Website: apple
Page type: delivery-shipping
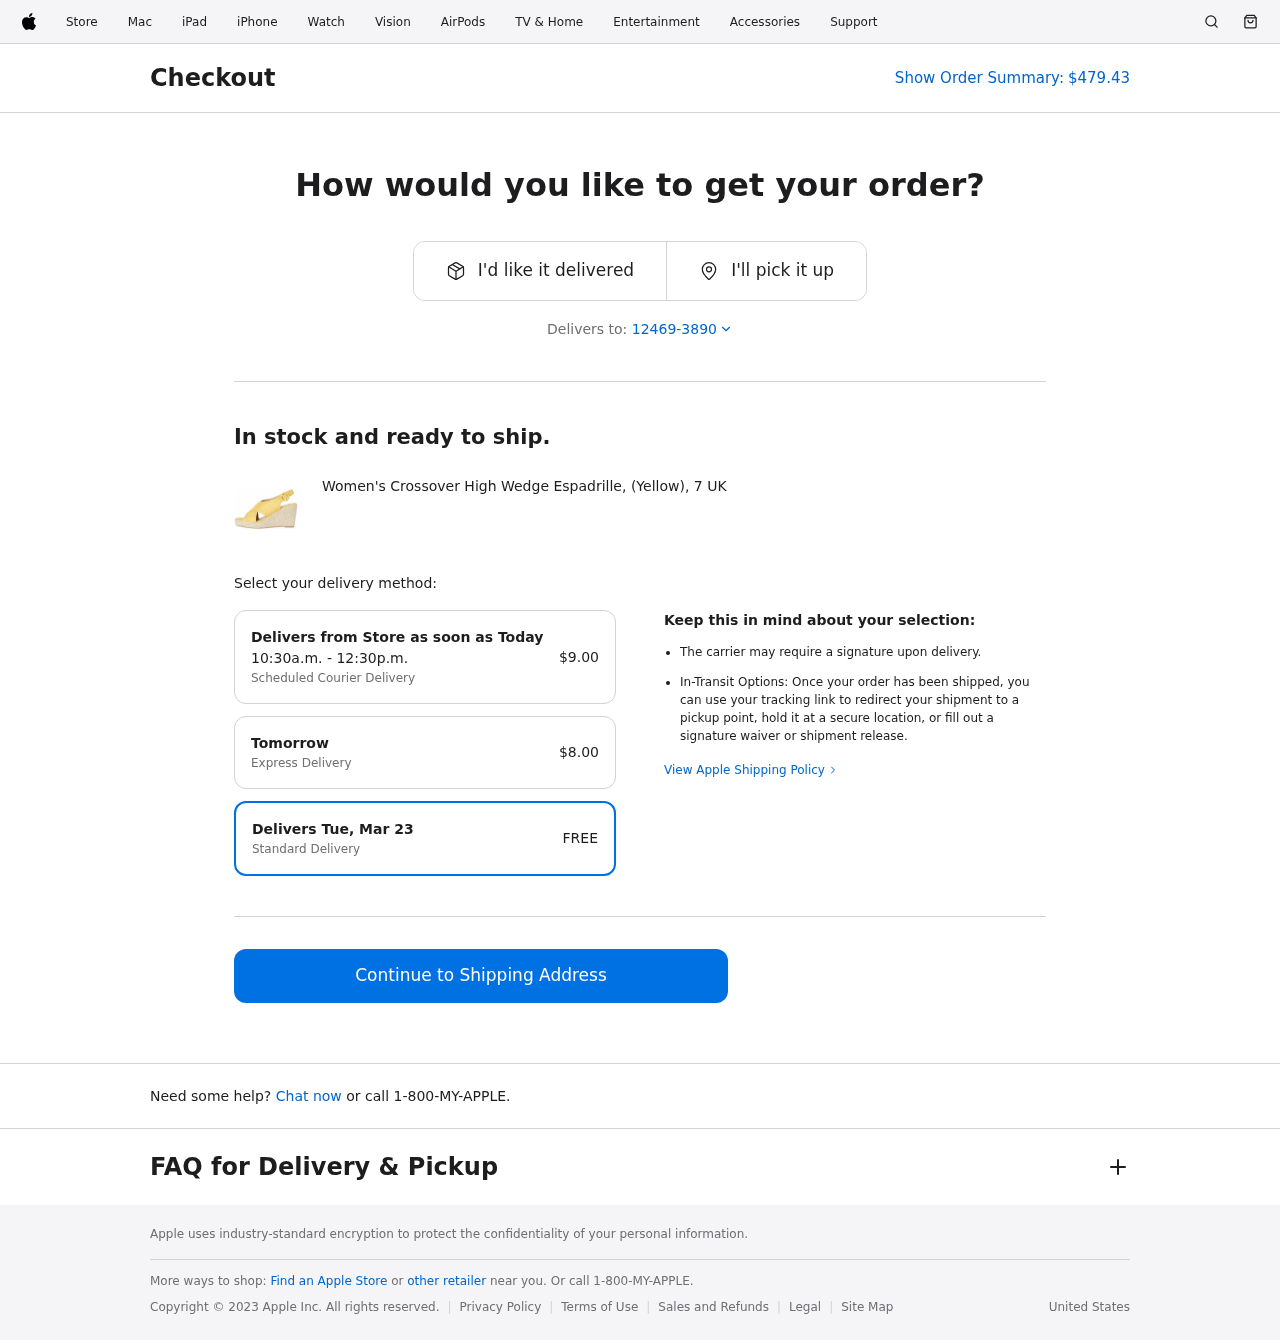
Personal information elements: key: PII_POSTCODE_FULL
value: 12469-3890
Product elements: key: PRODUCT1_NAME
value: Women's Crossover High Wedge Espadrille, (Yellow), 7 UK
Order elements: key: ORDER_TOTAL
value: $479.43
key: ORDER_DELIVERY_DATE_SAMEDAY
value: Today
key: ORDER_SHIPPING_COST_SAMEDAY
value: $9.00
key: ORDER_DELIVERY_DATE_EXPRESS
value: Tomorrow
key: ORDER_SHIPPING_COST_EXPRESS
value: $8.00
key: ORDER_DELIVERY_DATE
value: Delivers Tue, Mar 23
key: ORDER_SHIPPING_COST
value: FREE